【题型】选择题　【知识点】函数　【难度】easy
已知定义在 $R$ 上的函数 $f(x)$ 的导函数 $f'(x)$ 的图象如图所示， 下列命题中正确的是（ ） \\

A. $-1$ 是 $f(x)$ 的极值点 \\
B. $f(x)$ 在区间 $(-\infty, -3)$ 上单调递增 \\
C. $-3$ 是 $f(x)$ 在区间 $[-4, 1]$ 上的最小值点 \\
D. 曲线 $y = f(x)$ 在点 $(0, f(0))$ 处的切线斜率小于零
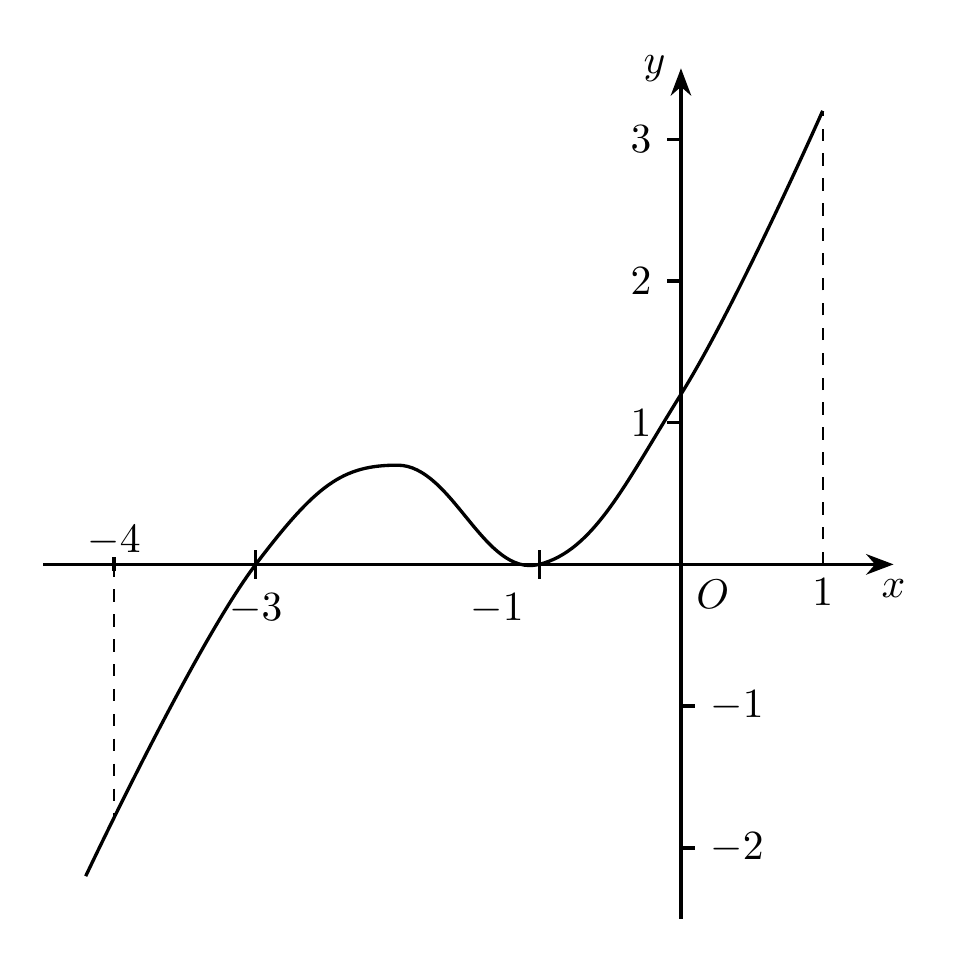
【解答】

【答案】 C

【分析】 根据导函数的正负， 可确定 $f(x)$ 的单调性， 即可结合极值和选项逐一求解.

【解答】 解： 由图象可知： 当 $x < -3$ 时， $f'(x) < 0$， 当 $x \ge -3$ 时， $f'(x) \ge 0$， \\
所以 $f(x)$ 在 $(-\infty, -3)$ 单调递减， 在 $(-3, +\infty)$ 单调递增， \\
所以 $x = -3$ 是函数 $f(x)$ 的极小值点， 也是 $f(x)$ 在区间 $[-4, 1]$ 上的最小值点， 故 A 错误， B 错误， C 正确; \\
由图可知： $f'(0) > 0$， 因此曲线 $y = f(x)$ 在点 $(0, f(0))$ 处的切线斜率大于零， 故 D 错误. \\
故选： C.

【点评】 本题主要考查利用导数研究函数的单调性与极值， 导数的几何意义， 考查数形结合思想， 属于基础题.